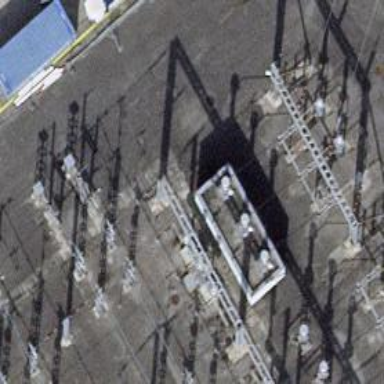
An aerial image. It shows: Bay where power lines run through.